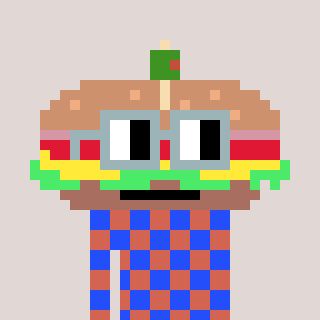
a pixel art character with square dark gray glasses, a sandwich-shaped head and a peachy-colored body on a warm background